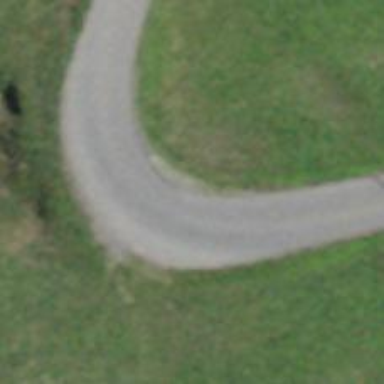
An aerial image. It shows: Unclassified road with paved surface.